Current action and preconditions to check: trajectory_clear

Your task: For each precondition in the list above, predict whether it will hold at this action.

Consider the current scene as observed from the mobile robot's camera, and analyze the predicted future states of all dynamic agents (e.g., people, animals, vehicles, or any moving entities) within the NEXT SECOND.

IMPORTANT: Only answer "very likely" if you are absolutely certain—based on strong, clear evidence—that a dynamic agent will violate the precondition in the predicted future state. Do NOT answer "very likely" for unlikely, ambiguous, or low-probability risks.

Ask yourself for each precondition: Is there a high probability, with clear and convincing evidence, that the predicted future states of any dynamic agent will interfere with the predicted future state of the currently executing action within the NEXT SECOND, causing that precondition to fail?

Assess the risk level based on these predictions. Use "likely" or "very likely" if motions create a clear risk of interference.

Use "neutral" or "improbable" if agents are nearby but their predicted paths are clearly diverging or non-conflicting.

Failure Risk Categories: "very improbable", "improbable", "neutral", "likely", "very likely"

Answer Format: Output ONLY the probability_of_failure value from these categories: "very improbable", "improbable", "neutral", "likely", "very likely"

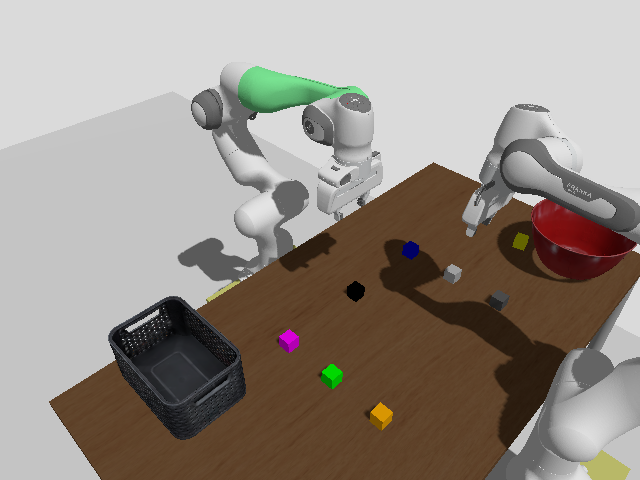

Answer: improbable